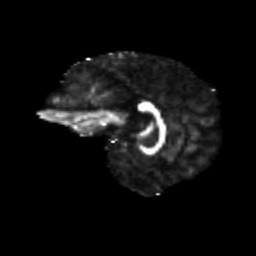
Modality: FA
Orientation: sagittal
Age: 61
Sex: female
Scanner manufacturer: siemens
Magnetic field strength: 3 T
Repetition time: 4.71 s
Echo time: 0.0906 s